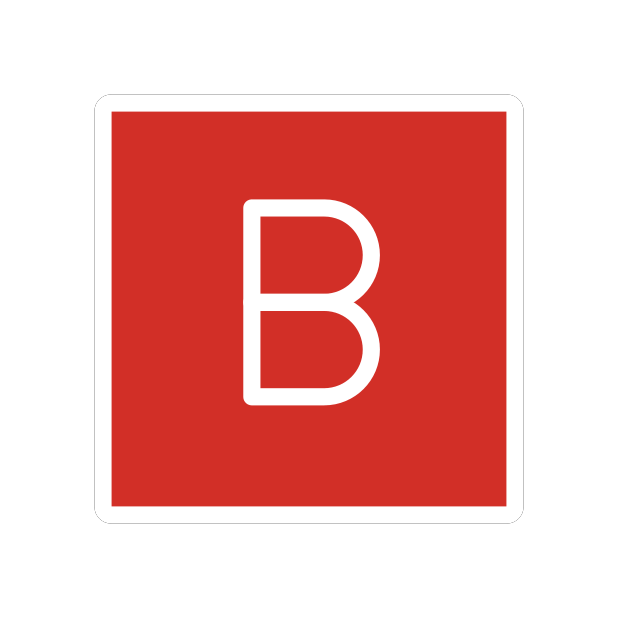
B button (blood type)